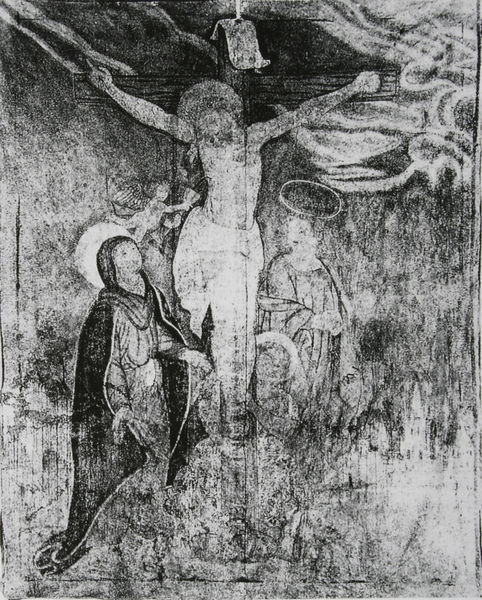
Titel: Christus am Kreuz mit Engel
Standort: Santa Fé (NM)
Institution: Museum of international Folk Art
Schlagwörter: blau, dunkel, flügel, gemälde, gott, himmel, körper, lendenschurz, mann, nackt, schatten, umhang, weiß, wolken, frauen, landschaft, menschen, stadt, frau, grau, holz, kleid, licht, männer, schwarz, zeichnung, gebäude, haus, schloss, tuch, alt, bart, wand, arme, johannes, tod, tot, trauer, hände, kirche, gewand, kelch, mantel, stoff, gewänder, mutter, turm, turmspitze, engel, engelchen, putte, putto, risse, graphik, linien, kopftuch, wandgemälde, nagel, nägel, unscharf, foto, fotografie, masserung, schild, blut, hängen, lendentuch, zettel, burg, motiv, kreuz, strahlen, festung, druck, schwarz-weiß, radierung, stich, ausgebreitet, altar, schein, maserung, heiligenschein, eiss, schwarzw, nimbus, christus, jesus, jesus christus, kreuzigung, stigmata, christlich, leiden, religiös, kruzifix, fingerzeig, schriftrolle, holztafel, heilige, fresko, jünger, schemen, putten, maria, madonna, magdalena, gekreuzigt, jerusalem, maria magdalena, trauern, petrus, sakral, bewinung, christentum, altarbild, marien, aureole, gral, geist, lendenschutz, andachtsbild, hausaltar, gekreuzigter, heiligenscheine, beschädigt, inri, tafelmalerei, magdalen, kreizigung, verwittert, ewandt, mantelg, radiografie, krauzigung, jesus maria kreuz